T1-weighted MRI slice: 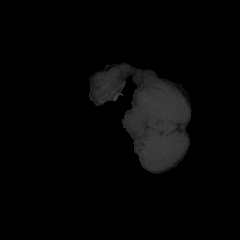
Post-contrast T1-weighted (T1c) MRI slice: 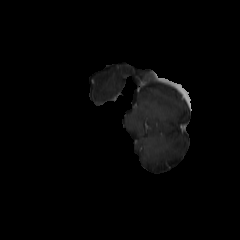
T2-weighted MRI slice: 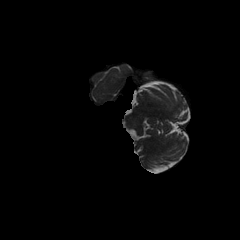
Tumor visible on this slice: no